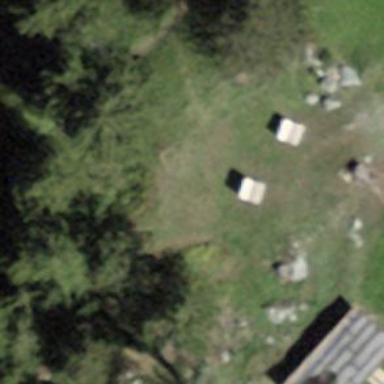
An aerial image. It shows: Bench for seating.